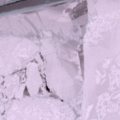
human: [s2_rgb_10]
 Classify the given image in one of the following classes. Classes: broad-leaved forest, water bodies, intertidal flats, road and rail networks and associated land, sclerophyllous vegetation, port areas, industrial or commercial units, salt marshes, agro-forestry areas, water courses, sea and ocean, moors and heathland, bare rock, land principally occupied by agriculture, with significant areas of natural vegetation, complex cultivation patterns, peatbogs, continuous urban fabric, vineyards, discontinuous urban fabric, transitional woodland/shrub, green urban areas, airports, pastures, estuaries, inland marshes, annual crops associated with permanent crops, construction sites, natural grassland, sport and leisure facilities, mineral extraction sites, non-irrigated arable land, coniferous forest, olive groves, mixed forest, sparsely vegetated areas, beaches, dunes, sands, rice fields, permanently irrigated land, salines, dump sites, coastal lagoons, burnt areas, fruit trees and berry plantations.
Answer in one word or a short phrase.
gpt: sea and ocean